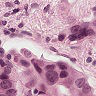
Metastatic tissue present: yes